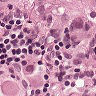
Metastatic tissue present: yes